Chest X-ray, PA view. Patient: 33 years old, sex F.
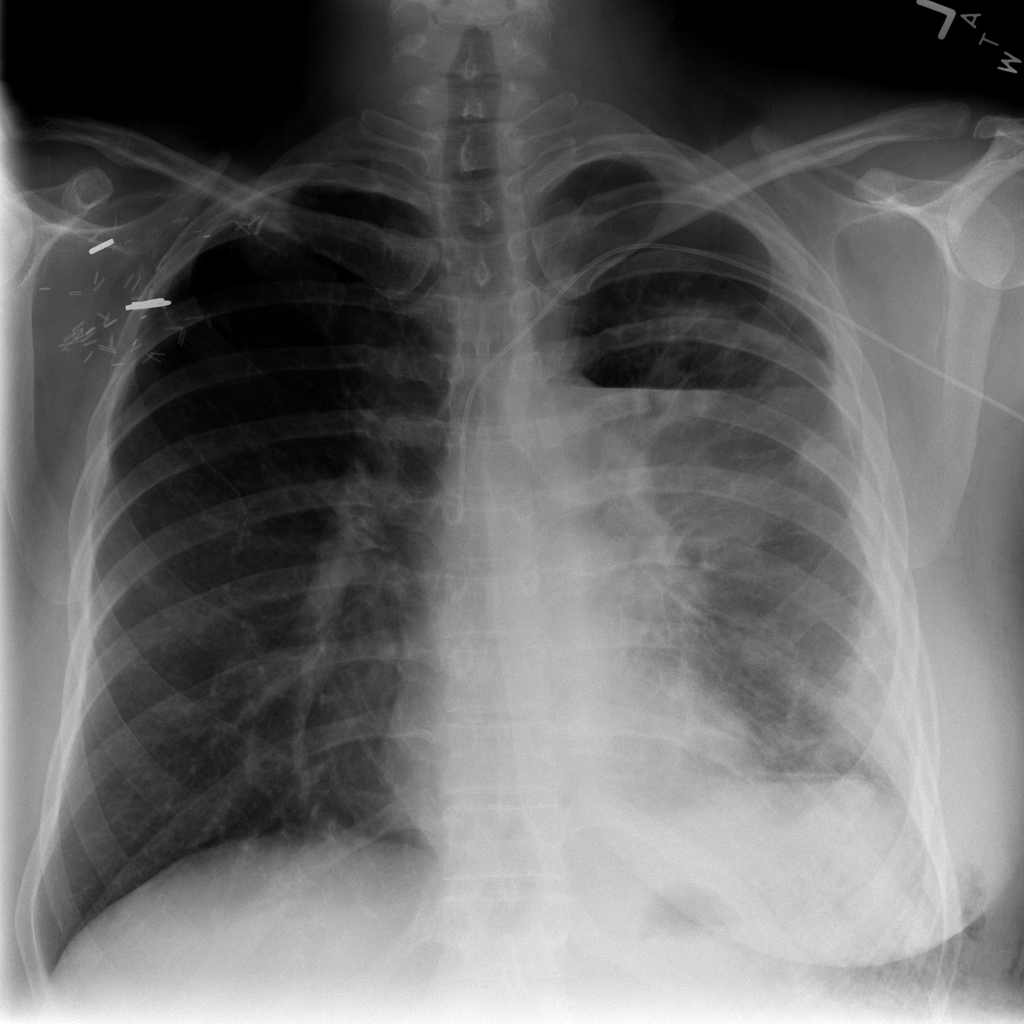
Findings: Emphysema, Nodule, Pneumothorax